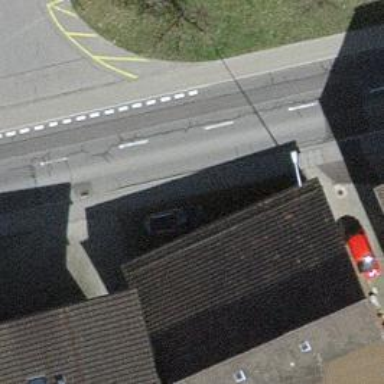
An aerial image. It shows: Bus stop with designated stop position for public transport.